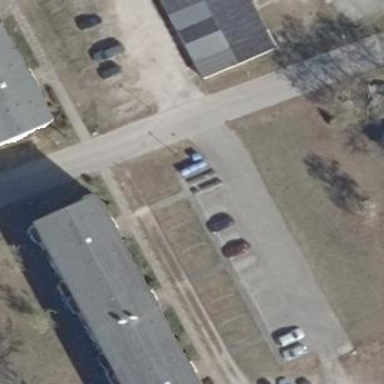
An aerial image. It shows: Parking area with surface.